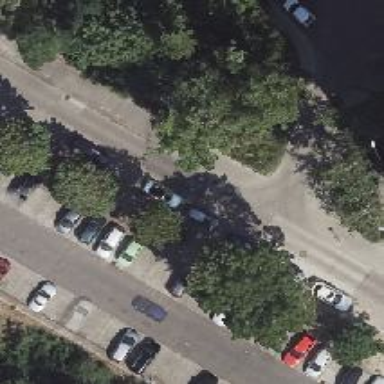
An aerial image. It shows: Residential road with concrete surface. There is asphalt sidewalk on the left and parallel parking on the right side of the road. The parking is on-street style.